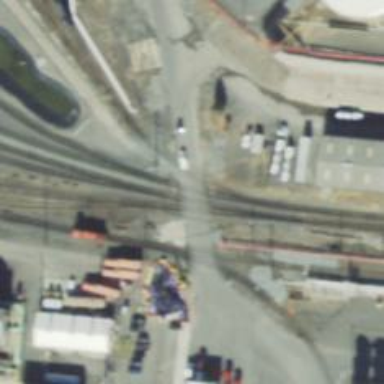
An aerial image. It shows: Railway level crossing.